Field crop: maize
Growth stage: 1
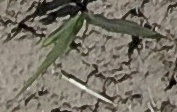
Species: sorghum